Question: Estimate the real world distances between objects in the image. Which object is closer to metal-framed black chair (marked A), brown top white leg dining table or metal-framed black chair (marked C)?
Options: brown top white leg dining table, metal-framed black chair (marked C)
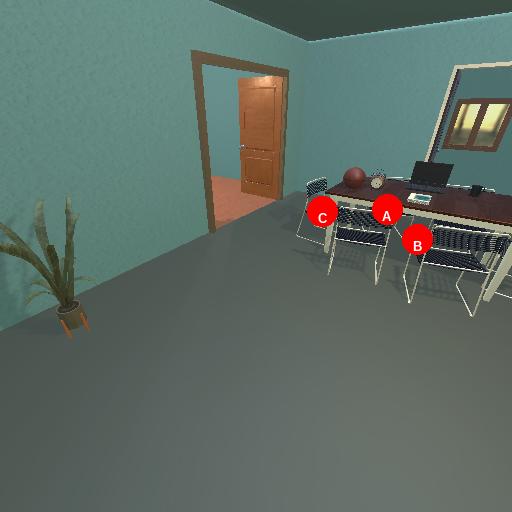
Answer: brown top white leg dining table